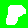
Digit: 8